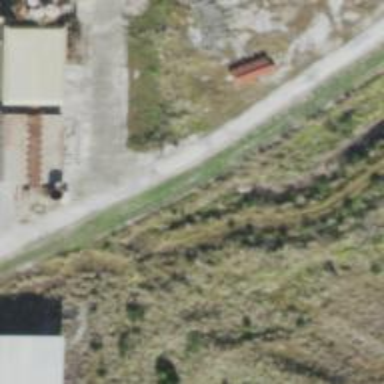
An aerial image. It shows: Disused railway spur line.